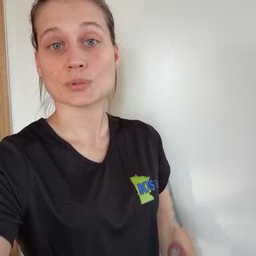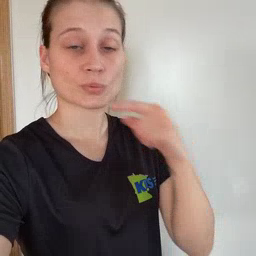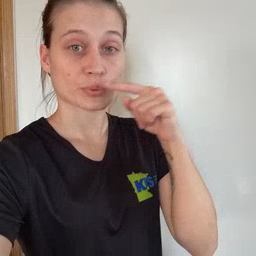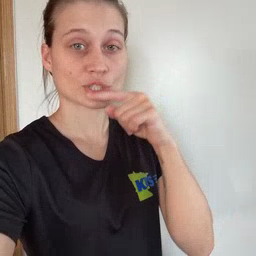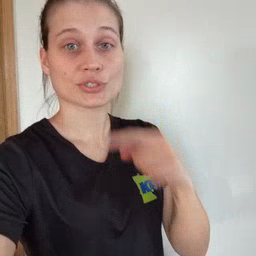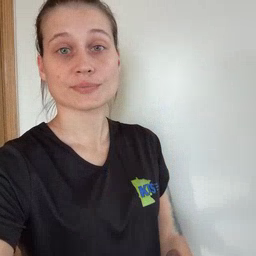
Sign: toothbrush